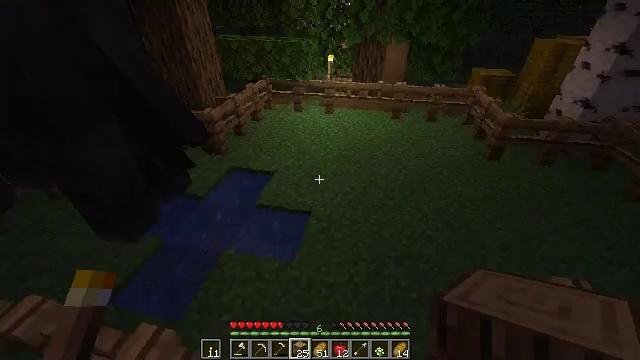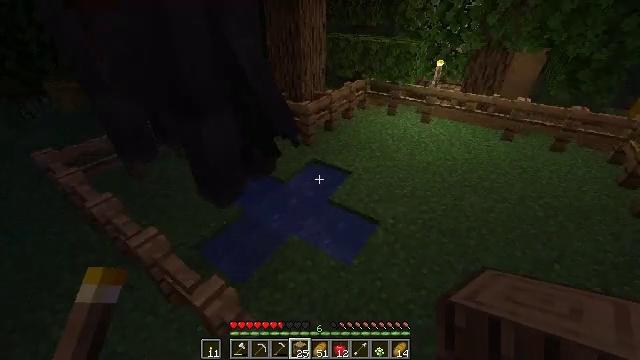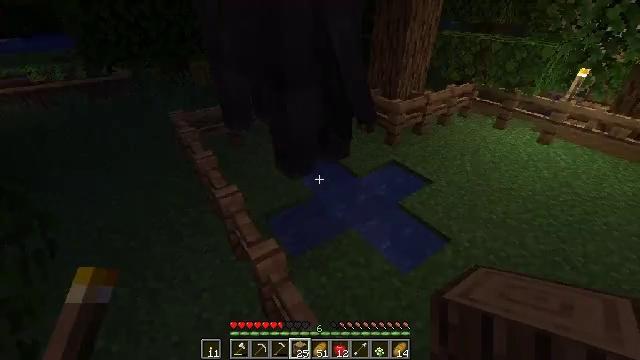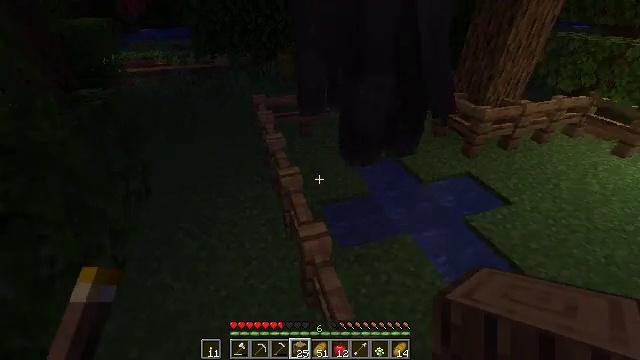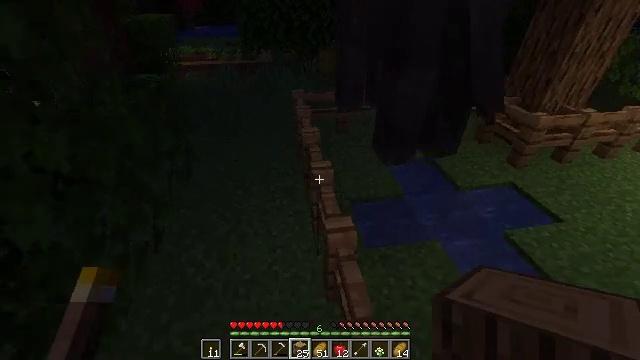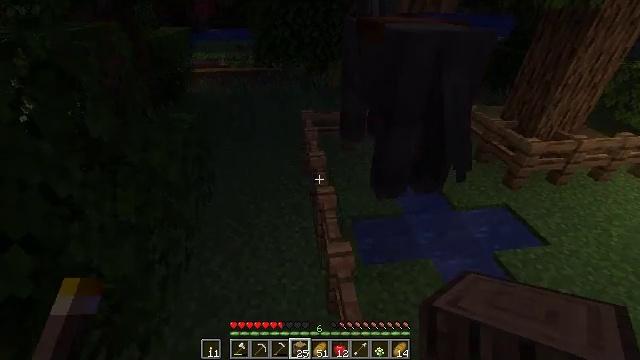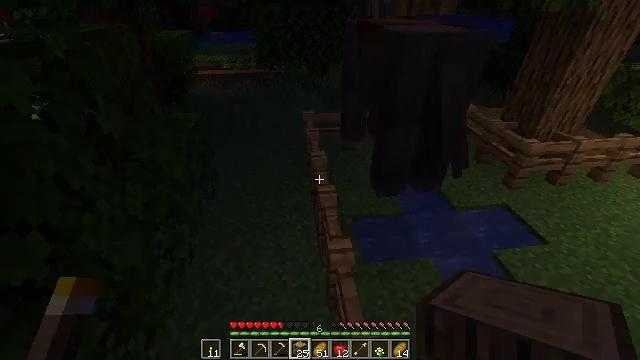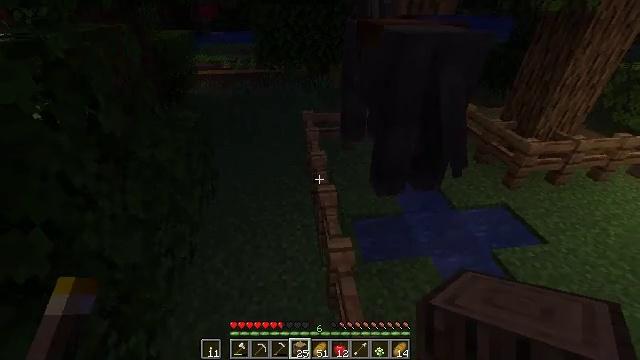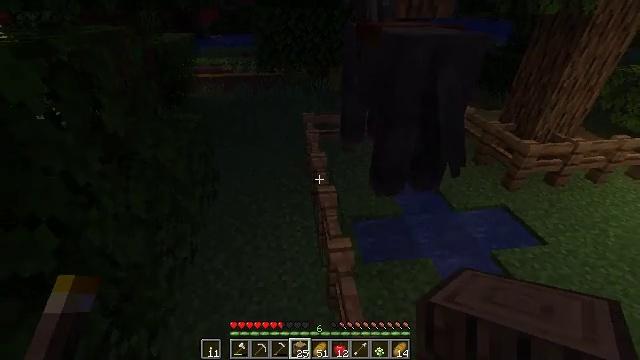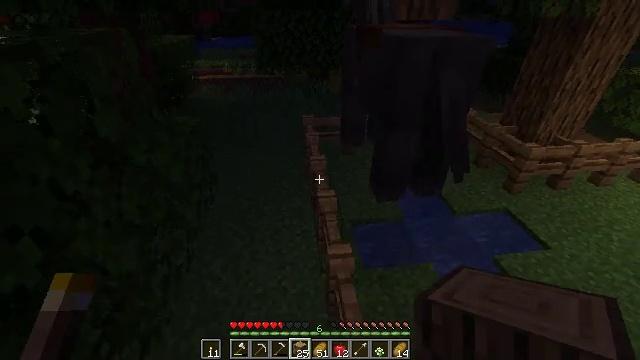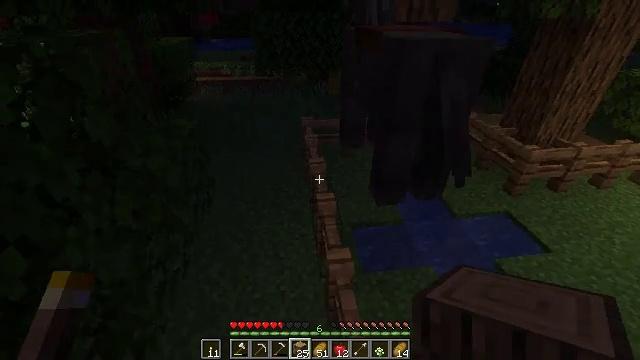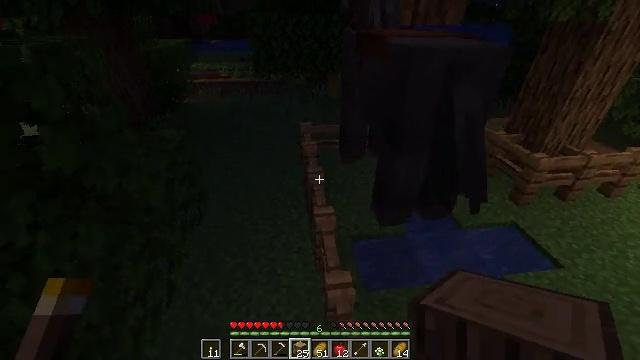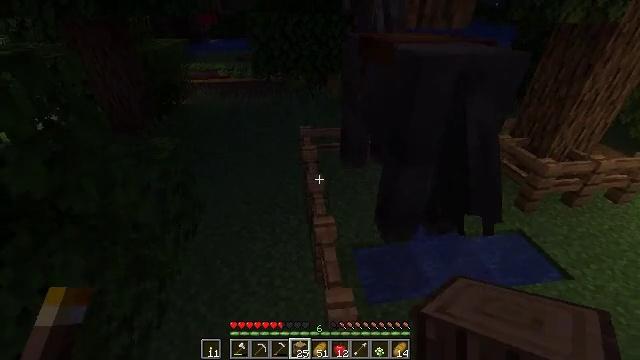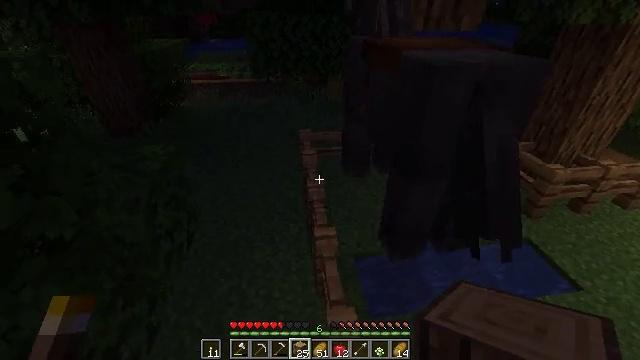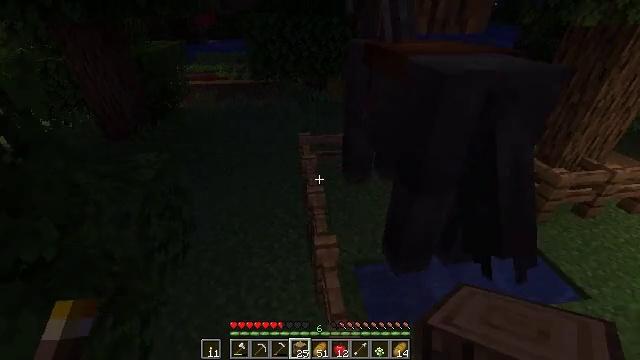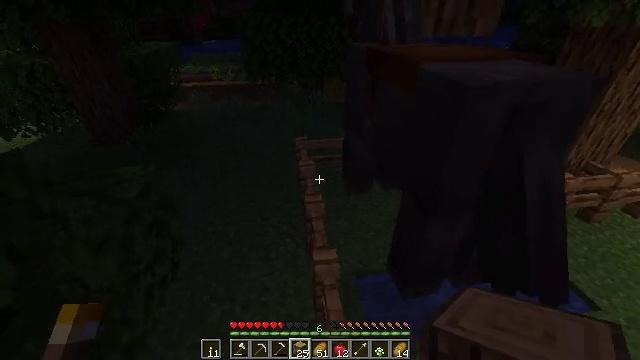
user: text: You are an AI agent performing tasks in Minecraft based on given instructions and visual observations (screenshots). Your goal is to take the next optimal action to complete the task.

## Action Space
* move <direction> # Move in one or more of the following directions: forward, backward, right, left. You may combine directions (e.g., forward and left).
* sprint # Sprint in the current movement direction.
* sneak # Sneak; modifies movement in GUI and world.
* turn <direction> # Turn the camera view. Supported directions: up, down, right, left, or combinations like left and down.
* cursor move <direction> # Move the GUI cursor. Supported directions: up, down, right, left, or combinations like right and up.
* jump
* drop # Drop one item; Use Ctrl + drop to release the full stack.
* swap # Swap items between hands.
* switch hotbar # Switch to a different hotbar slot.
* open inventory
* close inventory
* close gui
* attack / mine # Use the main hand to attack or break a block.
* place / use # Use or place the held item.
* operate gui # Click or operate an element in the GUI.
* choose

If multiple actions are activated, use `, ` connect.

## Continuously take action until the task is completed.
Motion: motion action
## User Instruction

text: Mine the oak log.
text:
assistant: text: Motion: move back and move right, turn left
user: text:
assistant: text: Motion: move back and move right, turn left
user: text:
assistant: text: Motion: move back, turn left
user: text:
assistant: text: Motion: move back, turn left
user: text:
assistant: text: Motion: turn left
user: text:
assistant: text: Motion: no_op
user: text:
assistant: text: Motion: no_op
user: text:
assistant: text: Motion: no_op
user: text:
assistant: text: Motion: move forward
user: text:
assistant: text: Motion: move forward
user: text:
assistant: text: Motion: move forward
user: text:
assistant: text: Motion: move forward
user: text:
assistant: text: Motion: move forward
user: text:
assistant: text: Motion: move forward
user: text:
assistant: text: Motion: move forward
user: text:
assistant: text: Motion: move forward
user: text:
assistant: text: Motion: move forward, turn right
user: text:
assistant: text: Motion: move forward, turn right
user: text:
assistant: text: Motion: move forward, turn right and down
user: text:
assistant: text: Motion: move forward, turn right
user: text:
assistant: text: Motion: move forward, turn right
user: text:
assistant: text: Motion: move forward, turn right
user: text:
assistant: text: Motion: turn right
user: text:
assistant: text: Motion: no_op
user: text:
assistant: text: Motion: no_op
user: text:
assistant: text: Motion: no_op
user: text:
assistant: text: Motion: no_op
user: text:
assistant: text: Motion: no_op
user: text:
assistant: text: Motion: move forward
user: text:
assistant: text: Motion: move forward